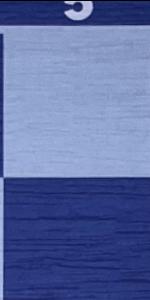
Label: Empty